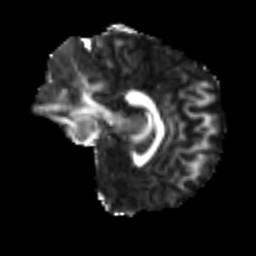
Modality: FA
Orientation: sagittal
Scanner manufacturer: siemens
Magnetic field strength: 3 T
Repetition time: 3.6 s
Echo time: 0.092 s